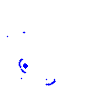
Particle: pion